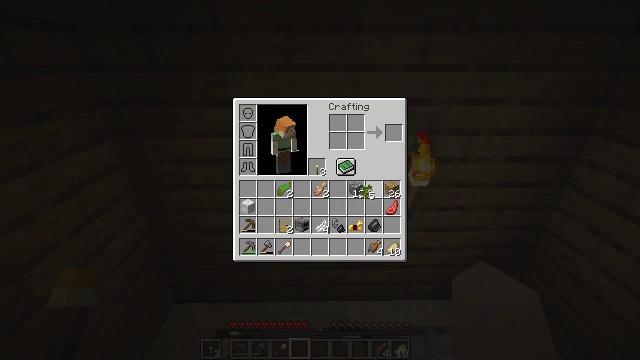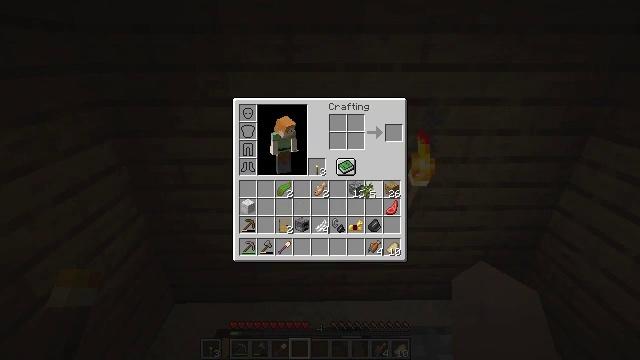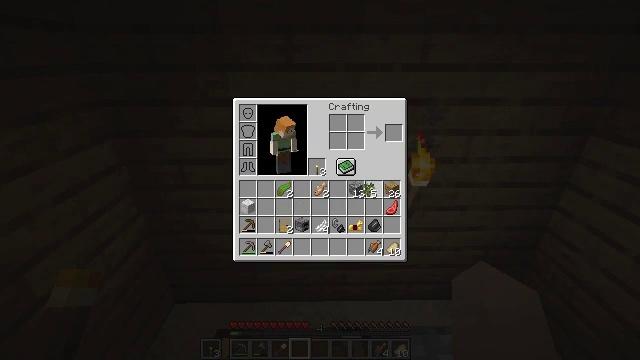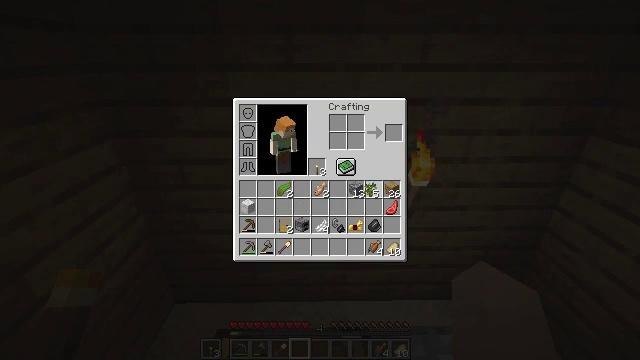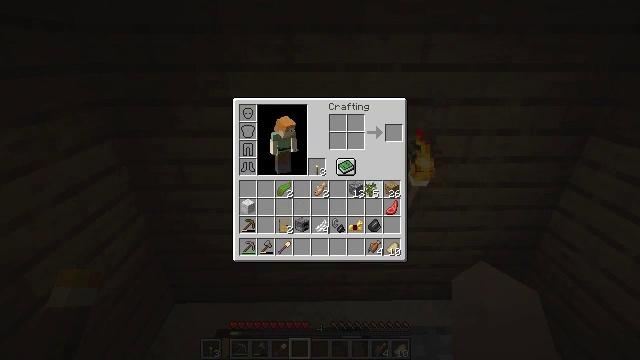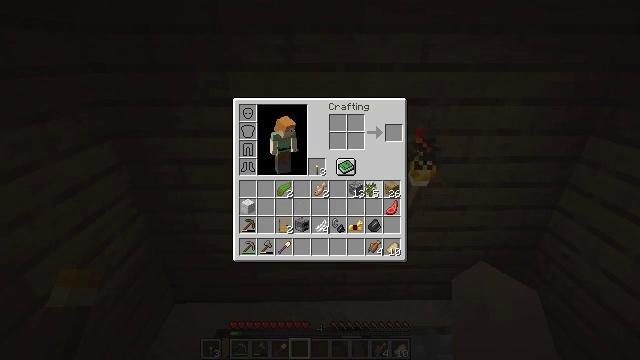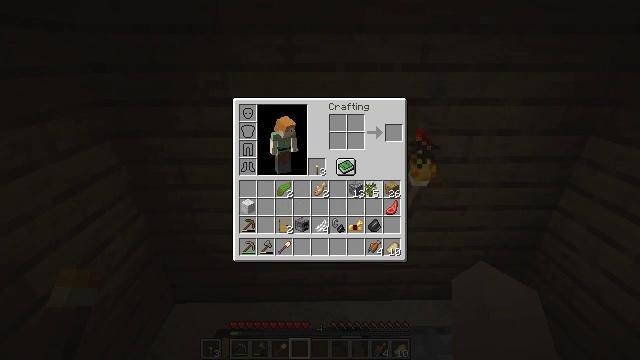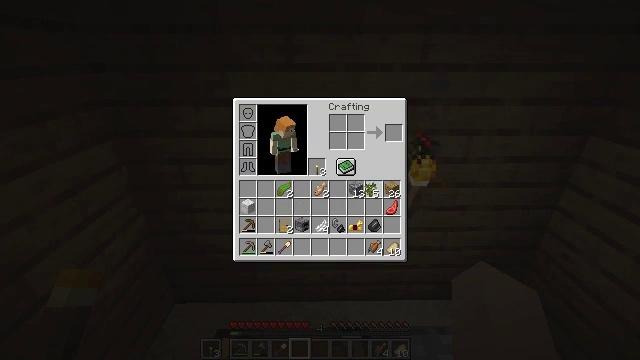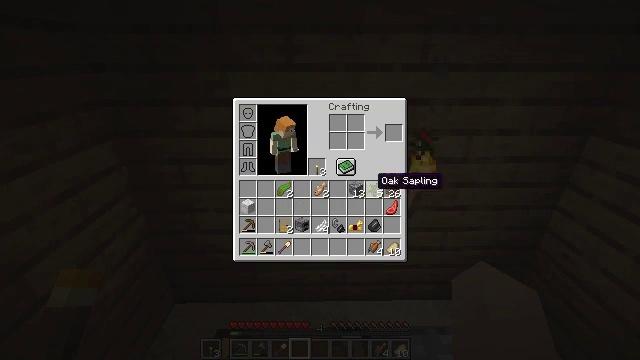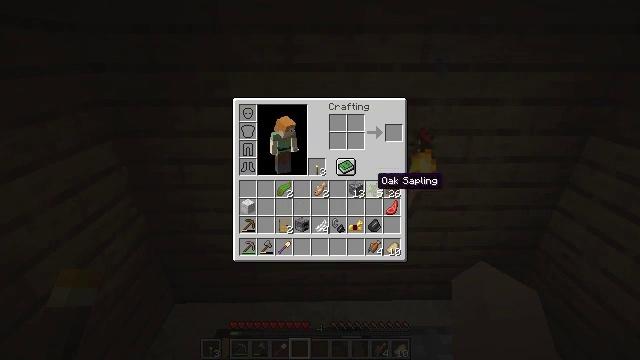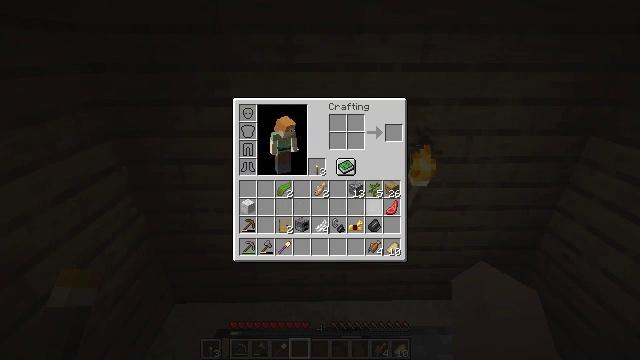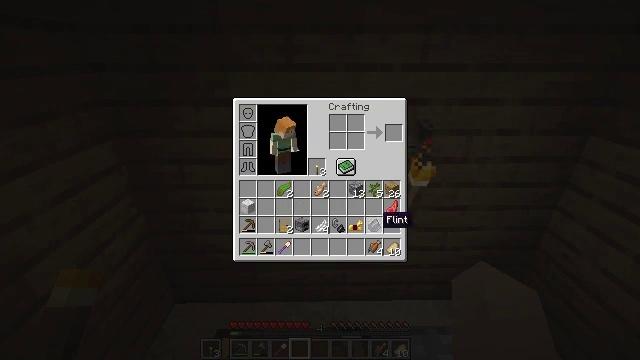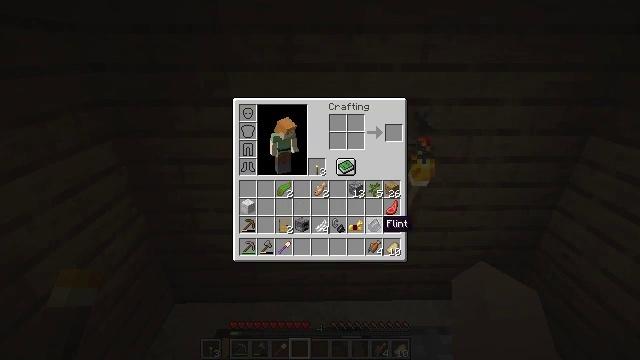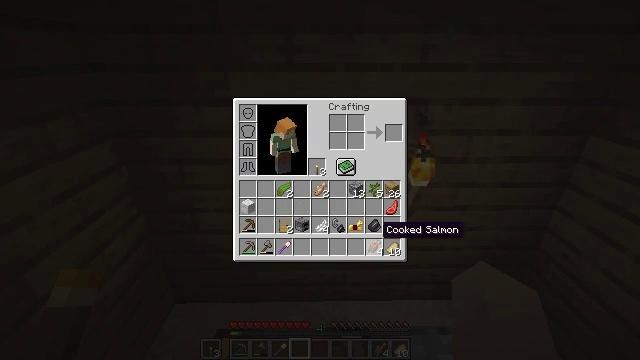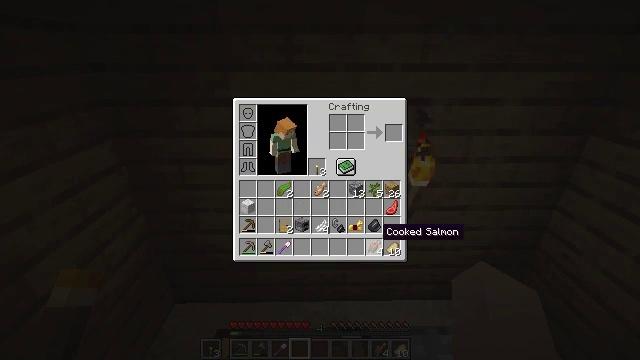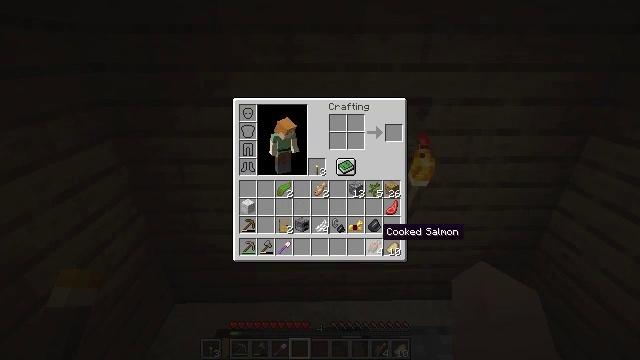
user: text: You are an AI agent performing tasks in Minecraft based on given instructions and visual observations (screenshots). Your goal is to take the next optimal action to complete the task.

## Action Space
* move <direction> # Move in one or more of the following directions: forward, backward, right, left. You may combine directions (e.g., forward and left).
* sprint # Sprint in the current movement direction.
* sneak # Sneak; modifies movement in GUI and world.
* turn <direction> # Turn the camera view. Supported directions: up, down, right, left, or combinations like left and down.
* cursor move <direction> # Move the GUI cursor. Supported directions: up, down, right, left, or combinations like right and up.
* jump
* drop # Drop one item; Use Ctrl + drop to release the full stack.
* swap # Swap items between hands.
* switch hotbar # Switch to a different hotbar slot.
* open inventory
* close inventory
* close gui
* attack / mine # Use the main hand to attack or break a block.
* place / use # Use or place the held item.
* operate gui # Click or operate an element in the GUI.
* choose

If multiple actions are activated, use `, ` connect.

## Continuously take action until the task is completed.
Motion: motion action
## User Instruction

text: Gather sand from the desert.
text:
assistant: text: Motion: no_op
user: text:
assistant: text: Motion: no_op
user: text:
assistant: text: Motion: no_op
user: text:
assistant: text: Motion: no_op
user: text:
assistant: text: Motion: operate gui
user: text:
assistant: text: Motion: operate gui
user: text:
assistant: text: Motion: operate gui
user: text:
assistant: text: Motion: no_op
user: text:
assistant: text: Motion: no_op
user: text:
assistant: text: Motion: cursor move down
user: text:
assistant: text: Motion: cursor move down
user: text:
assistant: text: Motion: no_op
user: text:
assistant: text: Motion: no_op
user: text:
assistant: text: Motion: no_op
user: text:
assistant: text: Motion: no_op
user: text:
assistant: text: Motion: no_op
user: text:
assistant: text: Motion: no_op
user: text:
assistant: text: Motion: no_op
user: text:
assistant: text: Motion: no_op
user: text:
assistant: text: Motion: no_op
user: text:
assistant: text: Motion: no_op
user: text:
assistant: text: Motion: cursor move left
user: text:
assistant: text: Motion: cursor move left
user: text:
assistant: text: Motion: no_op
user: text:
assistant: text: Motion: no_op
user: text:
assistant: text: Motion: no_op
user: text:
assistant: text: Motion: no_op
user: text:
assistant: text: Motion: no_op
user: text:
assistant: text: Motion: no_op
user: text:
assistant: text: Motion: no_op